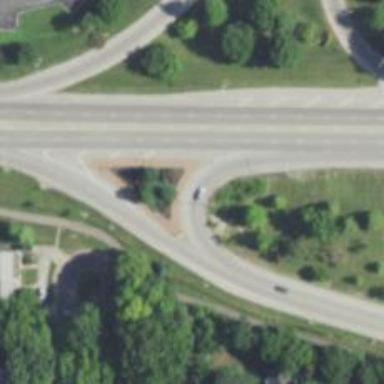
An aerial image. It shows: Trunk link highway.